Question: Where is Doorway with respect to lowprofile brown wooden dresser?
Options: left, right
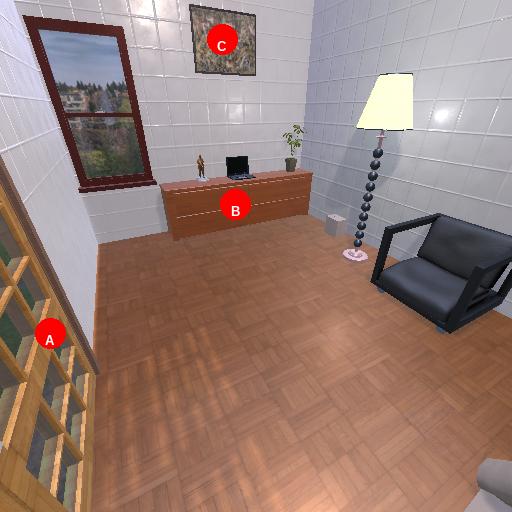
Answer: left